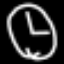
Label: clock